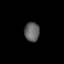
Tissue: lung
Cell type: Epithelial cells
Senescence score: 0.2352
Nuclear area (px): 281
Mean DAPI intensity: 99.961